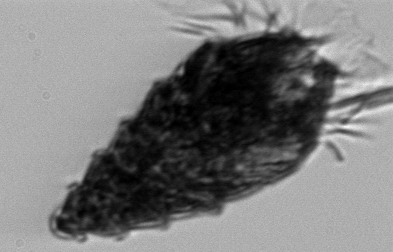
Label: Laboea_strobila